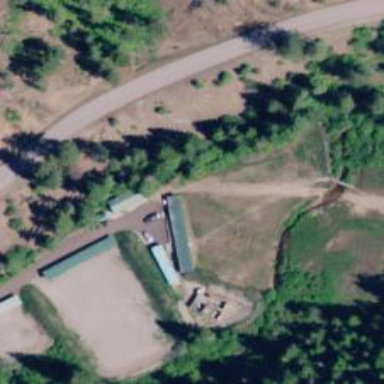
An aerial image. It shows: Shooting sport area.